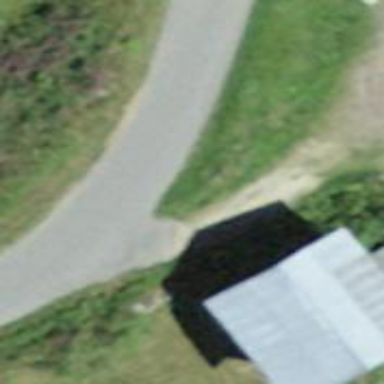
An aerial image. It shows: Fine gravel service road.